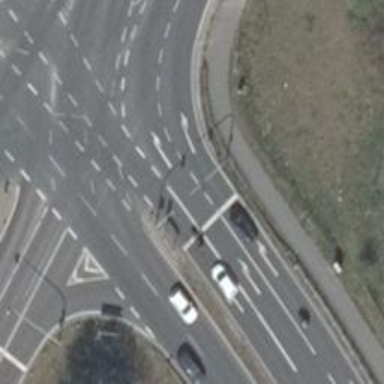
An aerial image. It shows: Road with traffic signals.